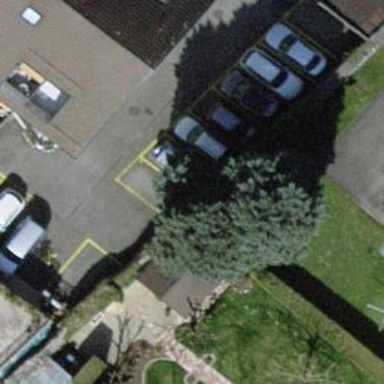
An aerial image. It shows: Urban environment with evergreen needle-leaved trees.